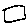
Label: square